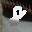
Label: 8